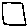
Label: square